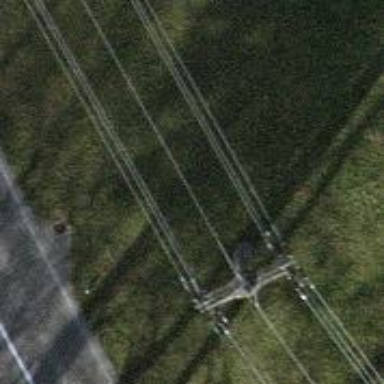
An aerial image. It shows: Concrete power pole.